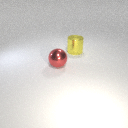
large red metal sphere to the left of large yellow metal cylinder